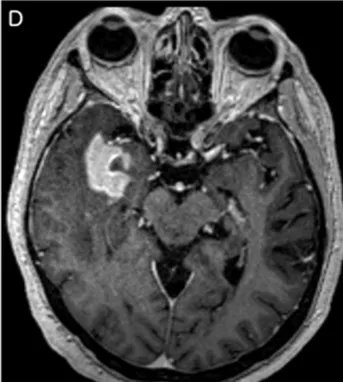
Three clinical cases. The second patient received 4 mg Dexamethasone 3 times a day for 10 days between the two MRIs (C, D). Despite the corticosteroid therapy there was no regression on the follow-up MRI and surgery was scheduled for the following day.
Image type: radiology (mri)